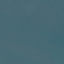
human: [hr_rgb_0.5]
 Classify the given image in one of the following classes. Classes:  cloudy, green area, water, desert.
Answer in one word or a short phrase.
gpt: water